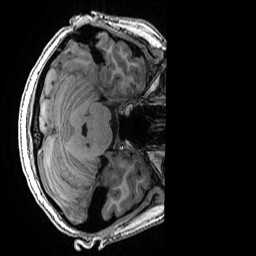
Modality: T1w
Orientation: axial
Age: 19
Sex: female
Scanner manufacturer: ge
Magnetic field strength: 3 T
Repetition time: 0.007 s
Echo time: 0.00342 s